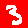
Digit: 3